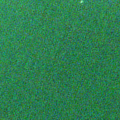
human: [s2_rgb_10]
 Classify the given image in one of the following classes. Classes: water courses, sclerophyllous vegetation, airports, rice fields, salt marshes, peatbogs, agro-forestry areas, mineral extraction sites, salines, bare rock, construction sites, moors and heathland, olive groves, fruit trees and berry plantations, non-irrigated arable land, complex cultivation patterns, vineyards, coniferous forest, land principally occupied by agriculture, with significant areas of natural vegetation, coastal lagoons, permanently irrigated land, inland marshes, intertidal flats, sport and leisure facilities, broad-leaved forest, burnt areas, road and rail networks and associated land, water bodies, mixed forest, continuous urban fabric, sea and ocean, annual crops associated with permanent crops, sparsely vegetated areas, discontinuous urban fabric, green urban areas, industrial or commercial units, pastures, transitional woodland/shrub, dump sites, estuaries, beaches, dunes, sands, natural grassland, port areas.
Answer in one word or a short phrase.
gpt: sea and ocean